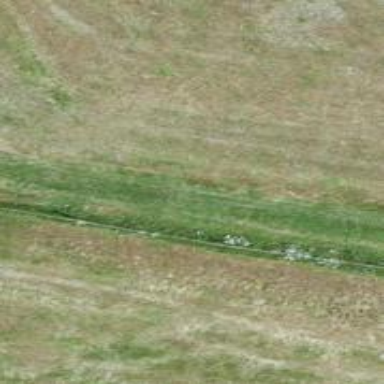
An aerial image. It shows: Track with ground surface. The track type is grade 5.